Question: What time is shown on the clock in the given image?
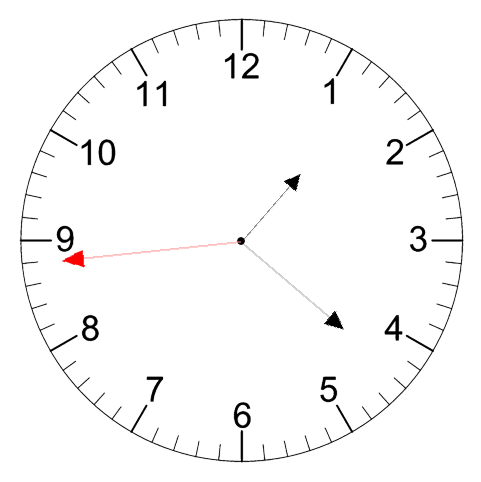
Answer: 01:21:44